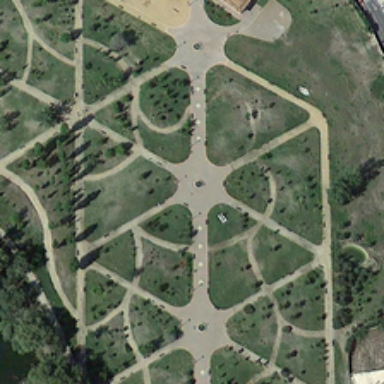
Many sparse green plants and small roads are in a square .